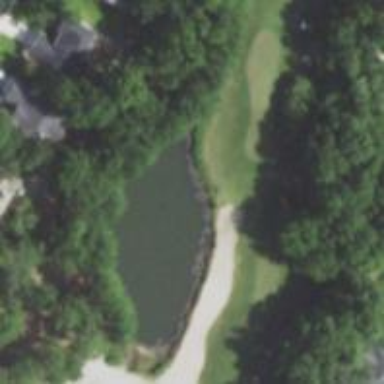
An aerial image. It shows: Golf hole.